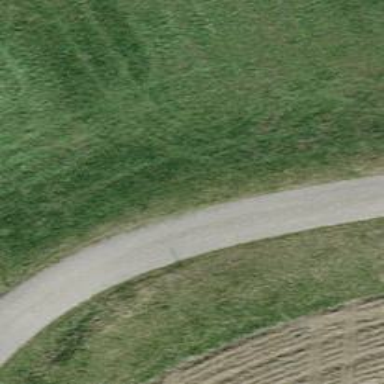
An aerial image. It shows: Paved track with grade 1 tracktype.